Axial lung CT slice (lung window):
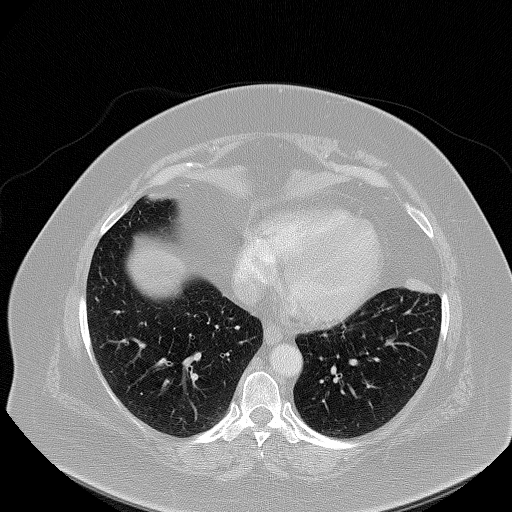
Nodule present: no